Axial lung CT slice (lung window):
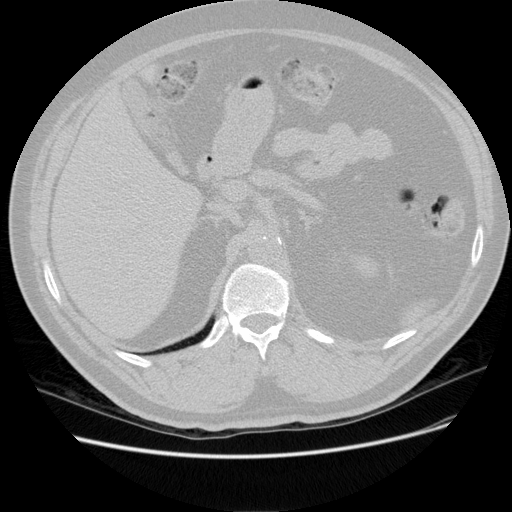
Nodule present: no